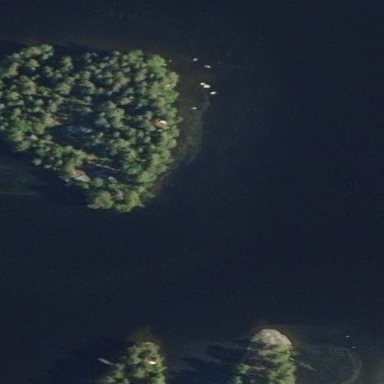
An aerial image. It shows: Islet.